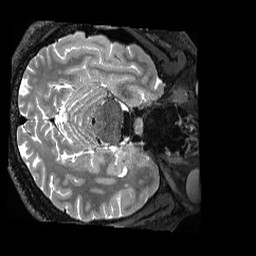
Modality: T2w
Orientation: axial
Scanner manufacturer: siemens
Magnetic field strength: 3 T
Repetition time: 3.2 s
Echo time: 0.563 s